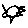
Label: sun